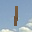
Label: 1